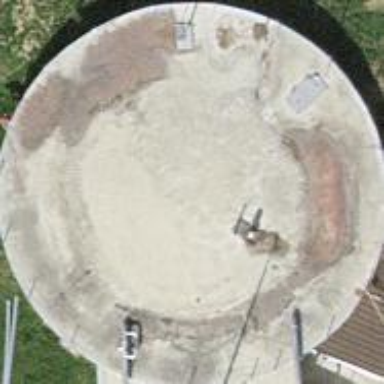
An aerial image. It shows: Building with storage tank.